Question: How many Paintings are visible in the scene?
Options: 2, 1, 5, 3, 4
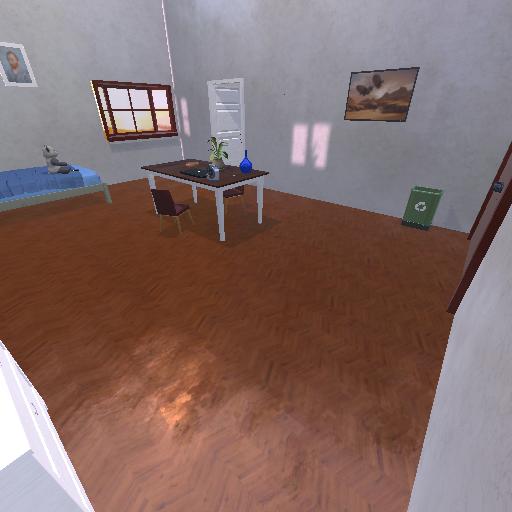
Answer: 2